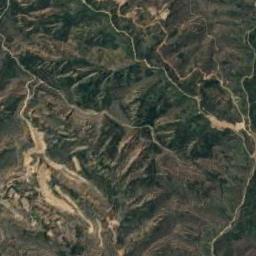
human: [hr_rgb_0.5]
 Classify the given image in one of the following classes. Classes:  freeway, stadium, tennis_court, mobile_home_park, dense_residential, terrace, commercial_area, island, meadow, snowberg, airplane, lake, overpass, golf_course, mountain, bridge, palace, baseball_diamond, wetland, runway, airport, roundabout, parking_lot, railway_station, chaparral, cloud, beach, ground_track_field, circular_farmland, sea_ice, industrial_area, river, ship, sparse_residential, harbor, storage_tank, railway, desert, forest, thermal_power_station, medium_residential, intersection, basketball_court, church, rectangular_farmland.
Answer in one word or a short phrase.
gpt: mountain